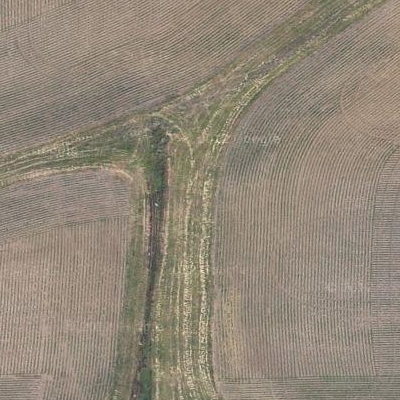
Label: bField